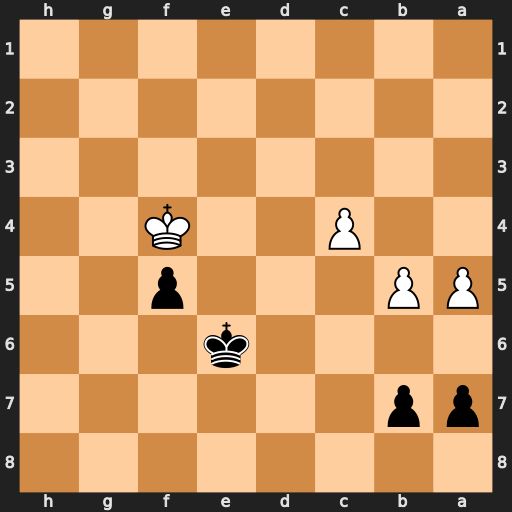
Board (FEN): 8/pp6/4k3/PP3p2/2P2K2/8/8/8
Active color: b
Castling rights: -
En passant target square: -
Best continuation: Kd6 Kxf5 Kc5 Ke6 Kxc4 b6 axb6